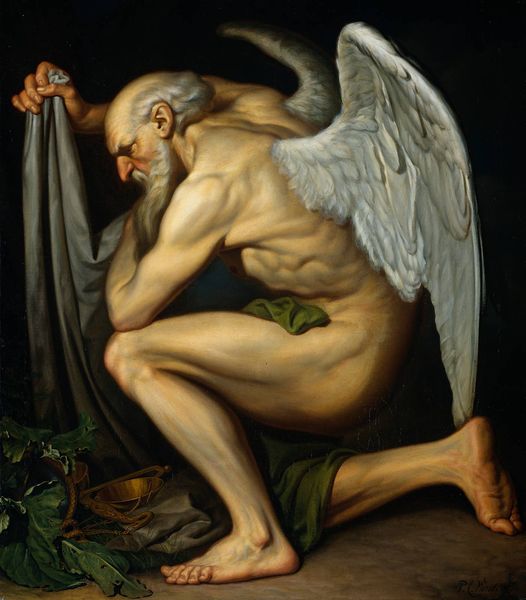
Titel: Zeit
Künstler: Pieter Cornelis Wonder
Standort: Amsterdam
Institution: Rijksmuseum
Schlagwörter: akt, blätter, dunkel, feder, feuer, flügel, fuß, gemälde, gott, hand, haut, kampf, kopf, körper, laub, mann, nackt, nackter, rubens, schatten, umhang, weiß, grün, braun, bunt, geste, grau, hell, kleider, licht, nacht, nase, ohr, profil, rücken, schwarz, stützen, symbol, blick, tuch, alt, bart, anatomie, arm, barock, bärtig, falten, federn, gesicht, halten, inkarnat, mensch, rache, schale, schüssel, sehen, tod, trauer, vollbart, blicken, herr, hände, instrument, porträt, öl, ast, erde, kirche, boden, auge, dunkelheit, gewand, gold, haare, mantel, realismus, stoff, strick, decke, klassizismus, blatt, pflanze, pflanzen, krone, renaissance, engel, gemüse, helldunkel, beine, bein, füße, gesäß, seitlich, hocke, kauern, alter mann, haltung, herbst, oliv, ausdruck, ölgemälde, kraft, muskeln, realistisch, ernst, streng, glatze, grimmig, draperie, metall, faltenwurf, rodin, nachdenklich, knie, knöchel, zehen, bedecken, gewächs, frühling, lichtreflexe, knochen, vanitas, muskulös, barfuss, gefäß, waage, alter, antike, greis, helligkeit, religion, bedeckt, geheimnis, zweig, rippen, hocken, hakennase, seite, scharz, knien, schlange, beten, kunst, lorbeerkranz, mythologie, mürrisch, halbglatze, kontraste, geige, stirnglatze, männlich, sohle, götter, muskel, schmerz, laubwerk, mystisch, stark, mythos, knieend, kniend, blattwerk, welken, knieen, religiös, schwingen, griechenland, reif, gebückt, chiaroscuro, zeit, amor, opa, erzengel, zorn, bekannte persönlichkeit, stärke, mythen, enthüllung, sakral, falter, gefallen, drache, demut, göttlich, michael, sehne, michelangelo, sokrates, graue haare, sehnen, seitenansich, angestrengt, bärtiger, brauer, gabriel, himmlisch, kronos, ganymed, engelsflügel, kniender, beuge, saturn, dädalus, fleischig, erzengel gabriel, diabolisch, ekel, todesengel, physiognomie, sonderbar, büßer, chronos, entdeckung, hadern, grauer, rote nase, bartwuchs, uer, bitter, naturalsimus, alter amo, alter amor, bedeckene, blstt, böse traurig, chritslich, depriemiert, flügel mann, gebaren, geflügelter, glatzeschlank, glatzköpfig, goldschale, graue decke, griechischh, grünes tuch, khronos, krauchen, körperlichkiet, luftverschmutzung, plastizät, profiel, schmutzige flügel, sexi, unstimmig, zeit chronos, füfe, angelü, solen